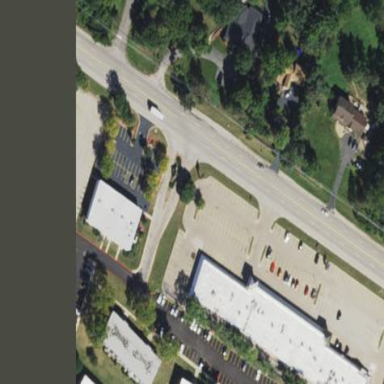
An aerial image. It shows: Retail area.